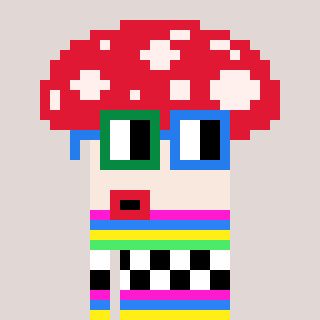
a pixel art character with square green and blue glasses, a mushroom-shaped head and a grayscale-colored body on a warm background